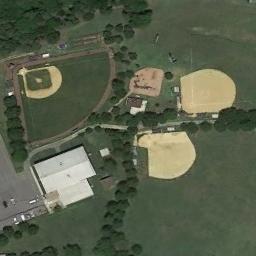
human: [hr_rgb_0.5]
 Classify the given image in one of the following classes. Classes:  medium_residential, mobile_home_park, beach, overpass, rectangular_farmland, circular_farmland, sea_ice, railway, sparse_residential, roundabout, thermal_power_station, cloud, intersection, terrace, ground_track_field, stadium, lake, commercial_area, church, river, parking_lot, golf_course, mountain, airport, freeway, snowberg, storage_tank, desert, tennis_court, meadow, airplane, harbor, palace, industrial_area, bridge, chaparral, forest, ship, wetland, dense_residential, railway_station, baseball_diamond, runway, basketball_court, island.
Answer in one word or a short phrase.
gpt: baseball_diamond